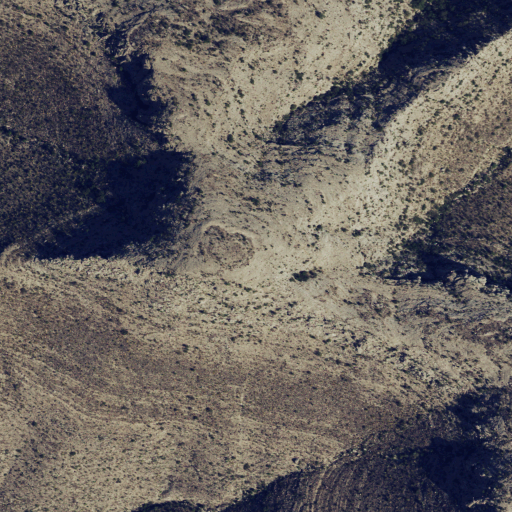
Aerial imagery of mountain in Texas named Panther Mountain containing only shrub